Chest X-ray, PA view. Patient: 36 years old, sex M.
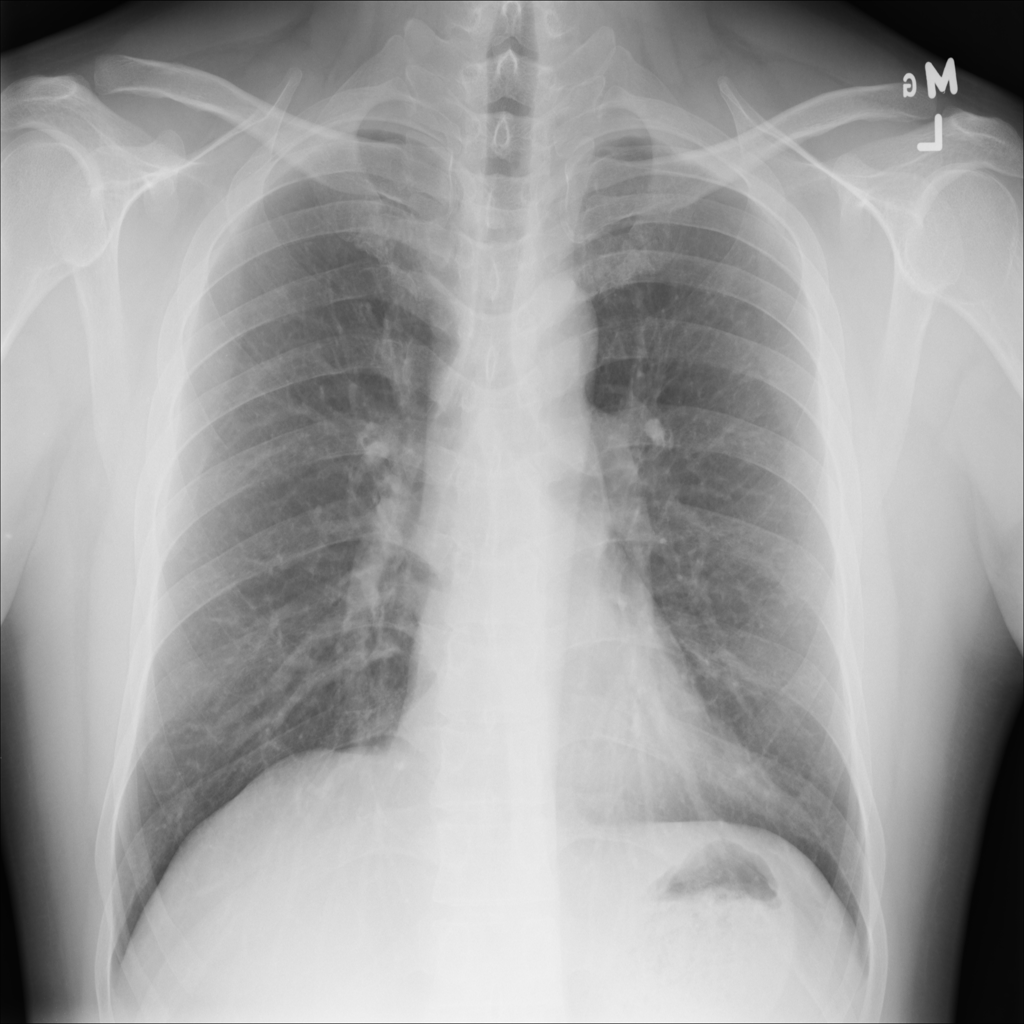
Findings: No Finding